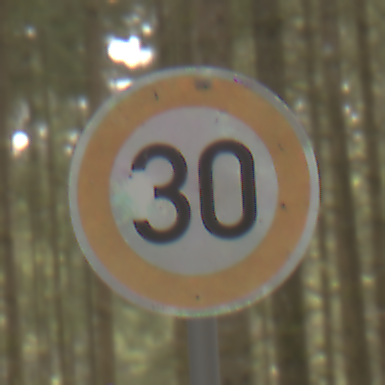
Verkehrszeichen: Geschwindigkeit30
Umgebung: Outdoor, Nature
Tageszeit: MorningAfternoon
Wetter: Overcast
Licht: Natural
Jahreszeit: Winter
Kontrast: LowContrast